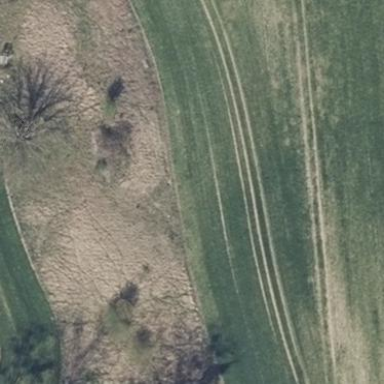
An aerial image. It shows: Beautiful meadow.